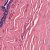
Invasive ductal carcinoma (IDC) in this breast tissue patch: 0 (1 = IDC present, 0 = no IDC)